Interaction volume radius: 5 \u00c5
Interaction volume height: 20 \u00c5
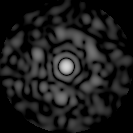
Disorder parameter: 0.8675